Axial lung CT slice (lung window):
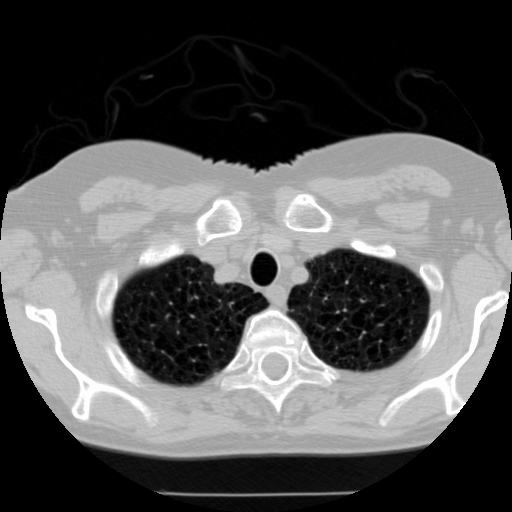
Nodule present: no